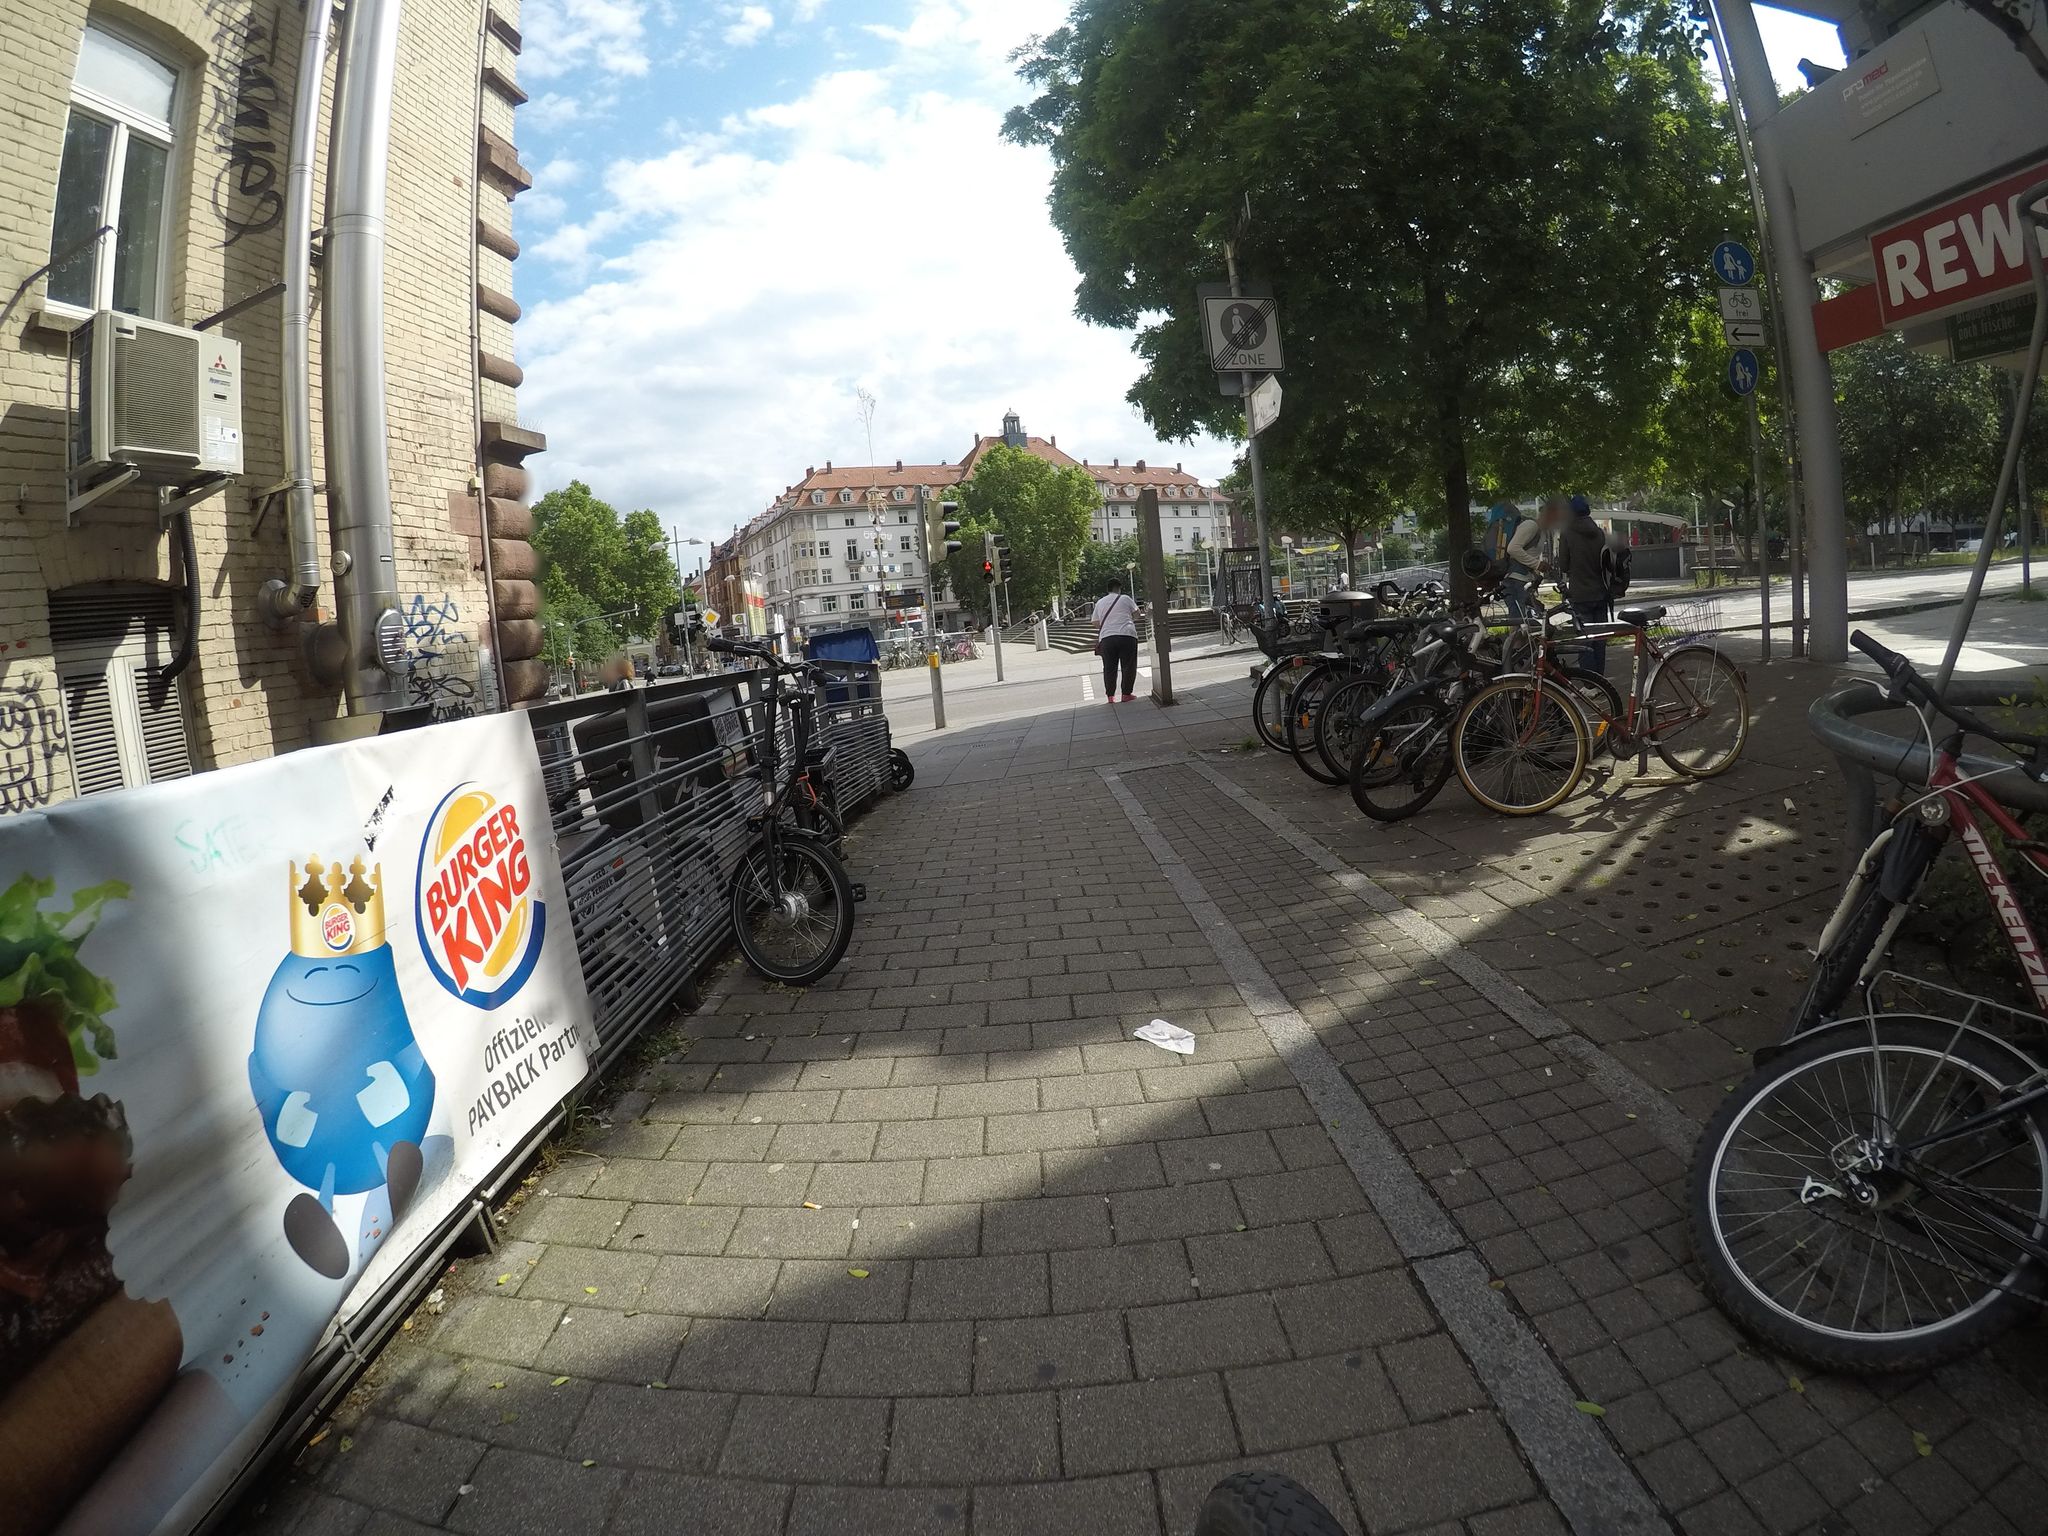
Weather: clear
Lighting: day
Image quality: good
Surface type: walking surface
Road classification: living_street, pedestrian, footway
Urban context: urban centre
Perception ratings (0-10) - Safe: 1.86, Lively: 7.54, Beautiful: 7.6, Boring: 3.99, Depressing: 5, Wealthy: 8.52